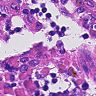
Metastatic tissue present: no